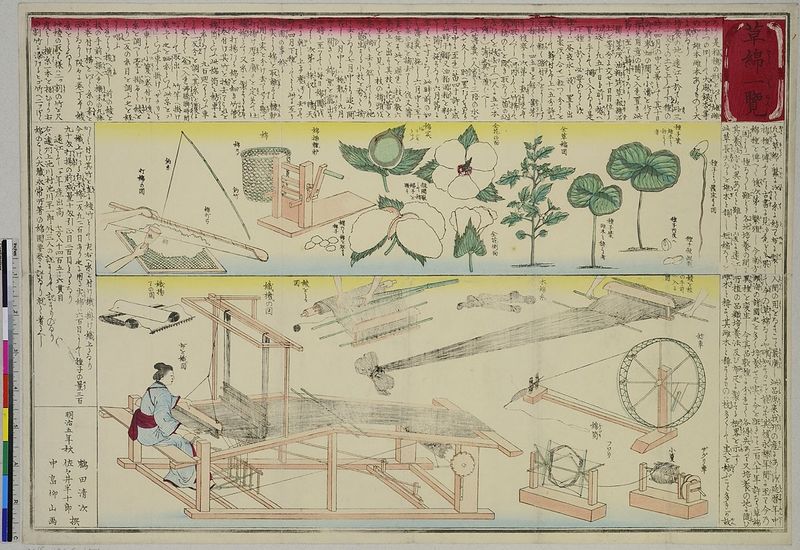
Titel: Baumwolle: Eine Übersicht
Künstler: Nakajima Gy&#x14D;zan
Standort: Hamburg
Institution: Museum für Kunst und Gewerbe Hamburg
Schlagwörter: blätter, blume, zeichen, zeichnung, rot, leinen, mensch, pflanze, pflanzen, holzschnitt, japan, schrift, papier, vegetation, rad, japanisch, schriftzeichen, technik, druckgraphik, druckgrafik, stich, asiatisch, chinesisch, china, handwerk, schriftrolle, zeit, entwürfe, baumwolle, farbholzschnitt, webstuhl, anleitung, zahnrad, werkzeuge, kimono, webrahmen, textilindustrie, reproduktionen, druckerzeugnisse, pflanzenabbildung, arbeitsgeräte, bekleidungsindustrie, meiji, china#, ttechnik